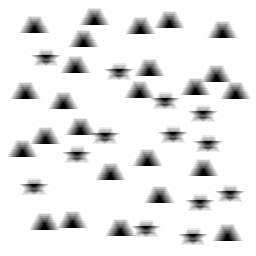
Squares: 0
Triangles: 25
Stars: 13
Total shapes: 38